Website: bh-photo
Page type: order-tracking
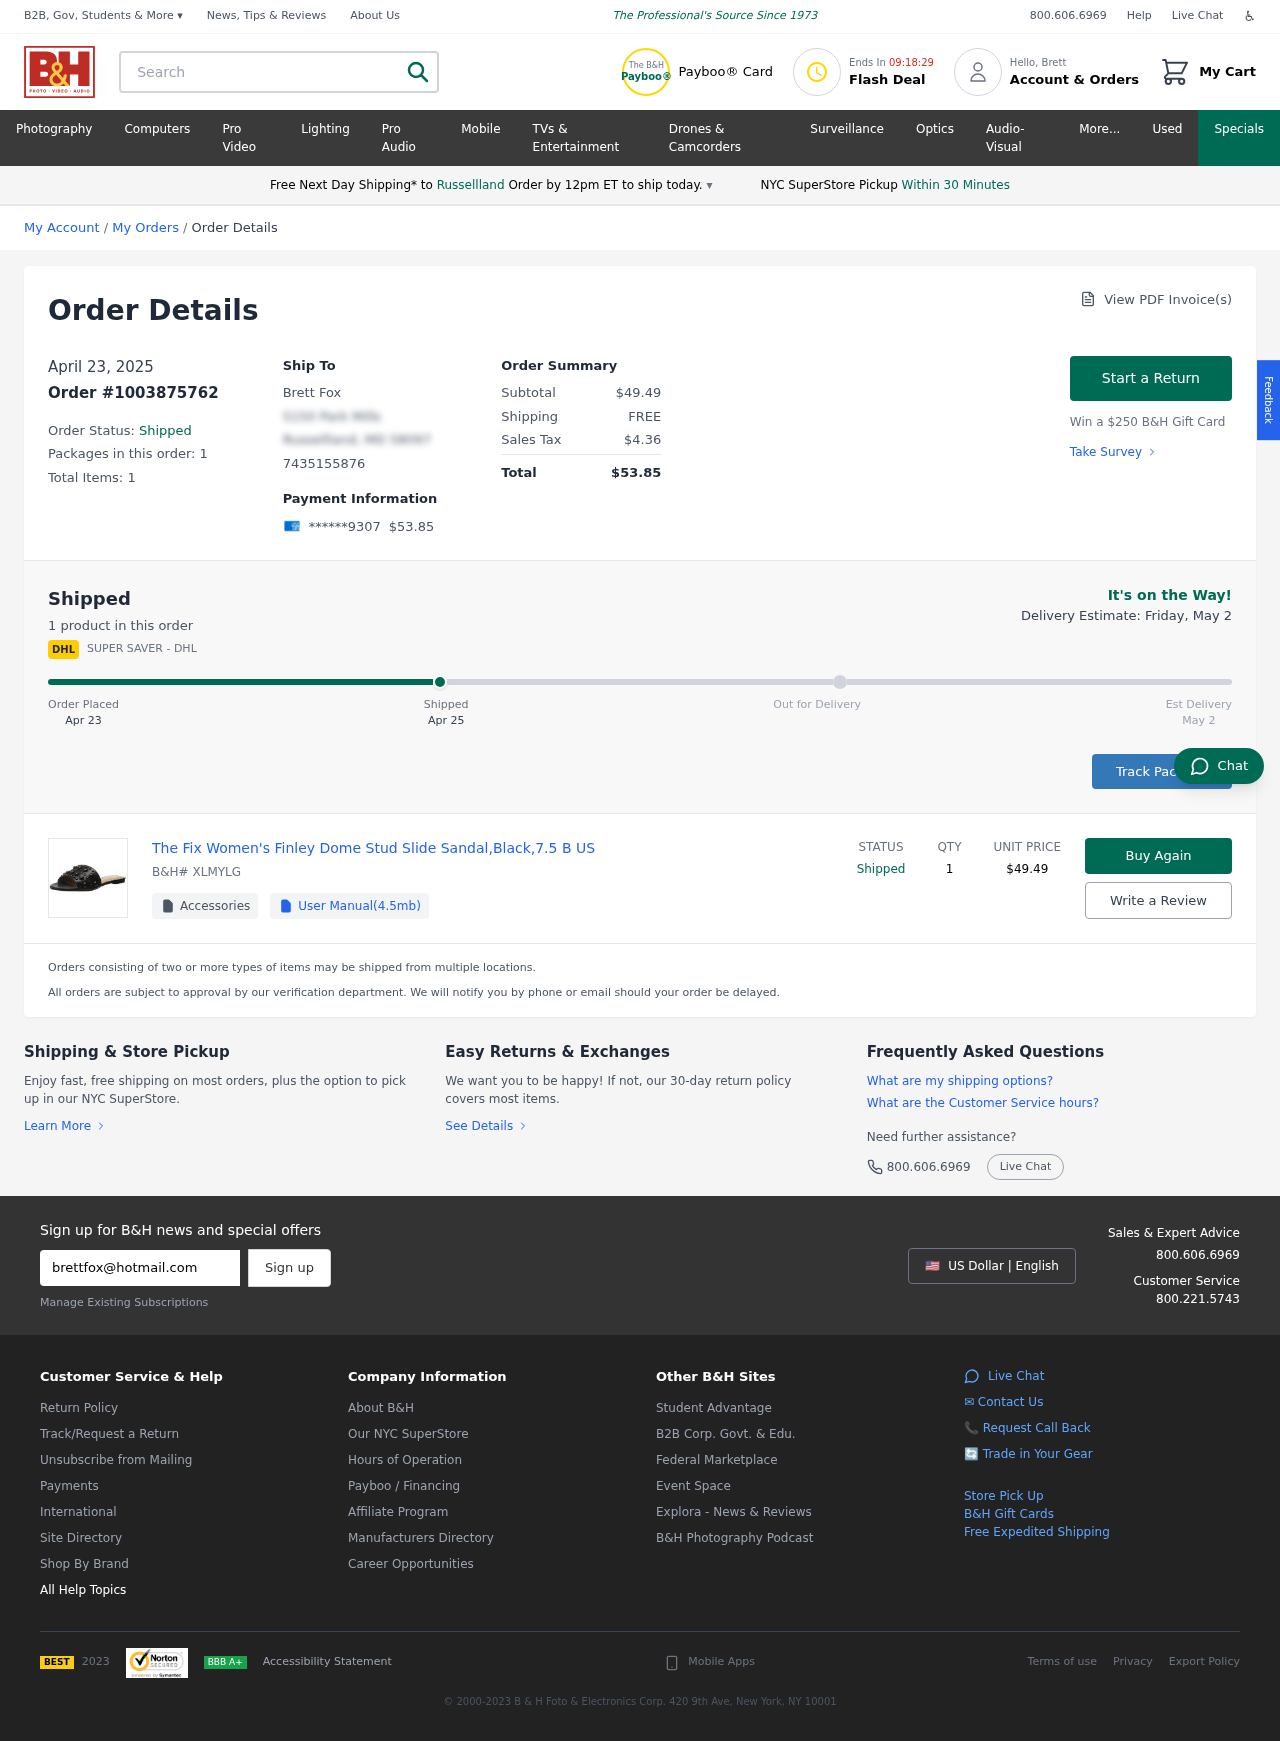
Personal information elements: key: PII_CARD_LAST4
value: ******9307
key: PII_CITY
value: Russellland
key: PII_EMAIL
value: brettfox@hotmail.com
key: PII_FIRSTNAME
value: Brett
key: PII_FULLNAME
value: Brett Fox
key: PII_PHONE
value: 7435155876
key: PII_STREET
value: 5150 Park Mills
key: PII_CITY_STATE_ZIP
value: Russellland, MD 58097
Product elements: key: PRODUCT1_NAME
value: The Fix Women's Finley Dome Stud Slide Sandal,Black,7.5 B US
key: PRODUCT1_PRICE
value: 49.49
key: PRODUCT1_QUANTITY
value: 1
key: PRODUCT1_SKU
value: XLMYLG
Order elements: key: ORDER_DATE
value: Apr 23
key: ORDER_DATE
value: April 23, 2025
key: ORDER_ID
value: Order #1003875762
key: ORDER_NUM_PACKAGES
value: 1
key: ORDER_NUM_ITEMS
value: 1
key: ORDER_NUM_ITEMS
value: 1 product
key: ORDER_TOTAL
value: $53.85
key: ORDER_SUBTOTAL
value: $49.49
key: ORDER_SHIPPING_COST
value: FREE
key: ORDER_TAX
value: $4.36
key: ORDER_DELIVERY_DATE
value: May 2
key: ORDER_DELIVERY_DATE
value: Delivery Estimate: Friday, May 2
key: ORDER_SHIPPING_DATE
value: Apr 25
Search elements: key: HEADER_SEARCH
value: Search